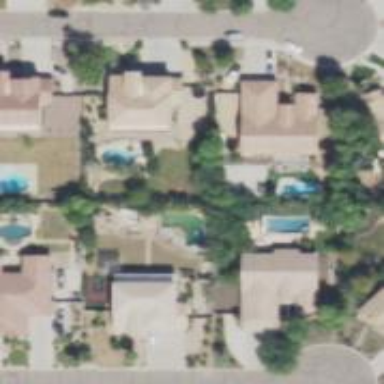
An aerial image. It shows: Outdoor inground swimming pool in leisure land.